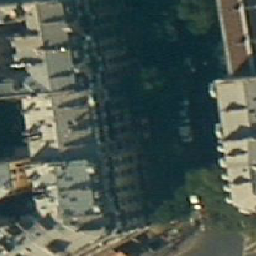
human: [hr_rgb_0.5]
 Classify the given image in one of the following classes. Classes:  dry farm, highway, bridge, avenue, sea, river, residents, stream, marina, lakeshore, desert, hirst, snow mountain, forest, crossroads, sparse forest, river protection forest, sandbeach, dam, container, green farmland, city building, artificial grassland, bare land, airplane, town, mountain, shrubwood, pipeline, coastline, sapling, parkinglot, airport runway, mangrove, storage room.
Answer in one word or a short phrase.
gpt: city building